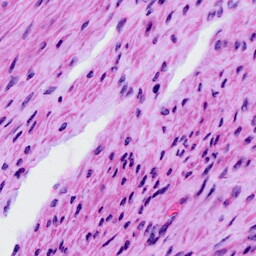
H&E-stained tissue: Cervix